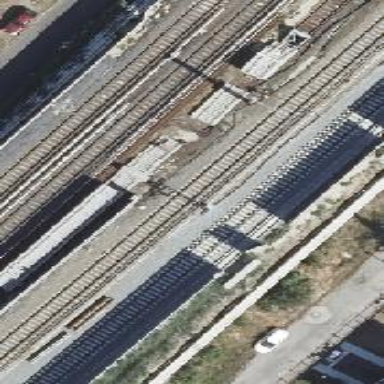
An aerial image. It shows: Railway signal.